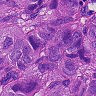
Metastatic tissue present: yes